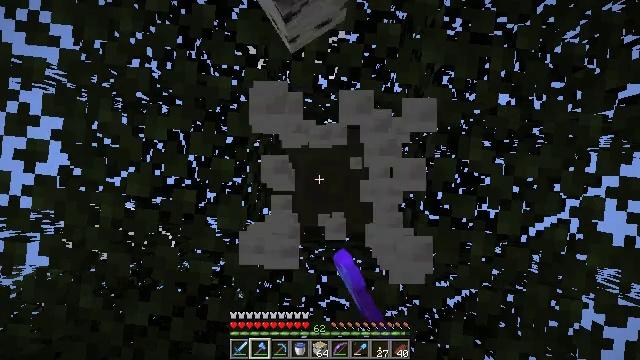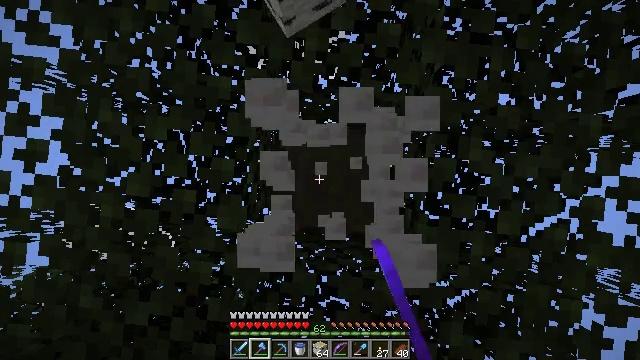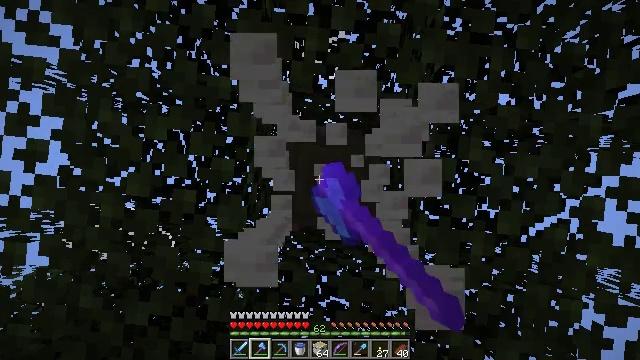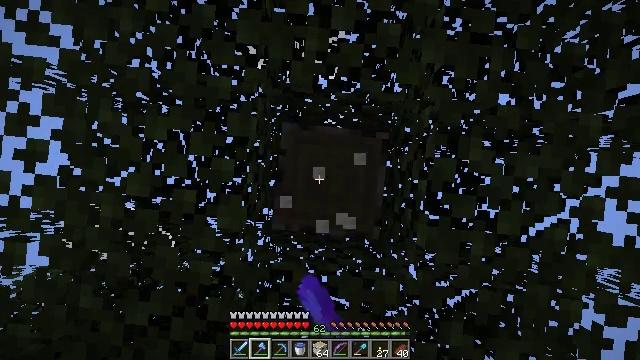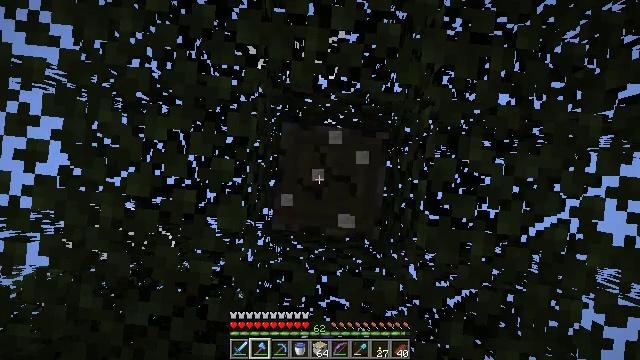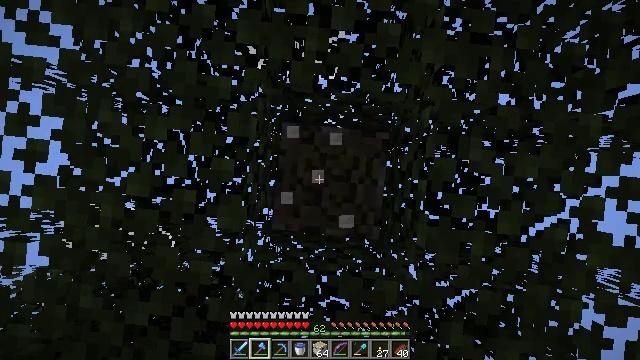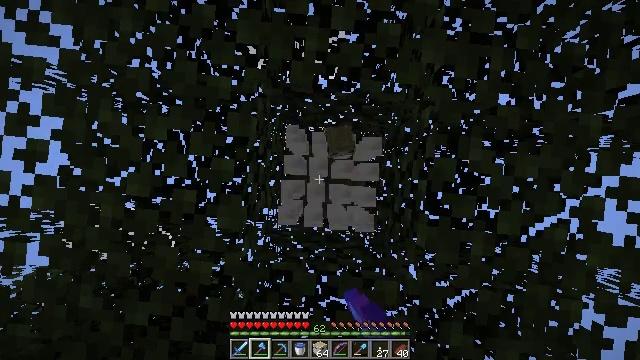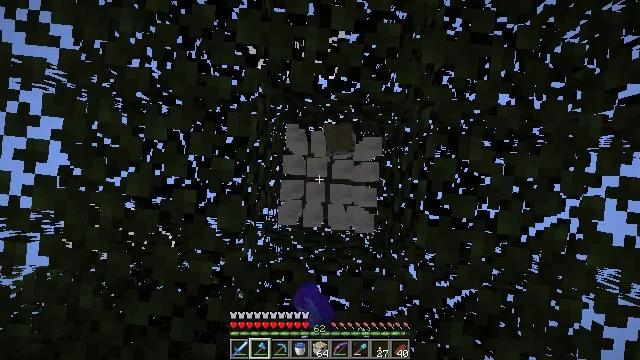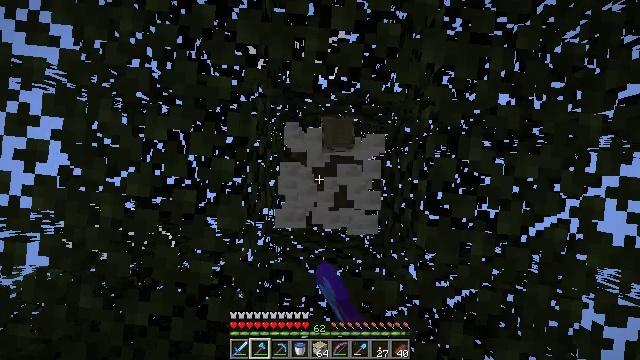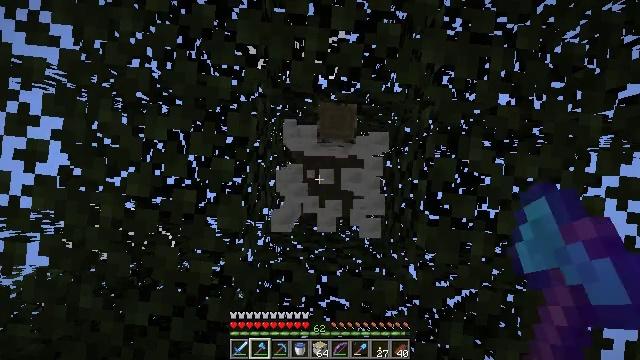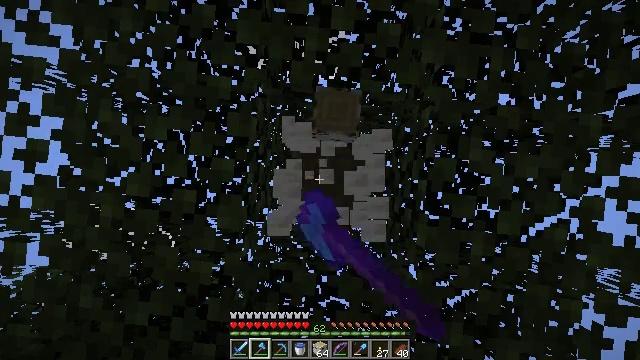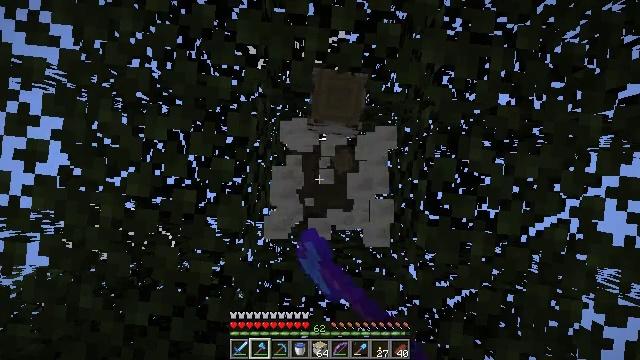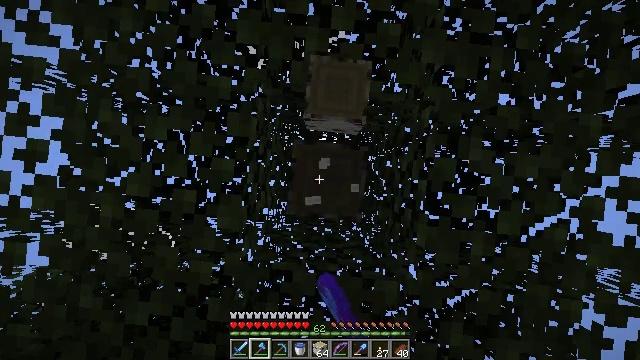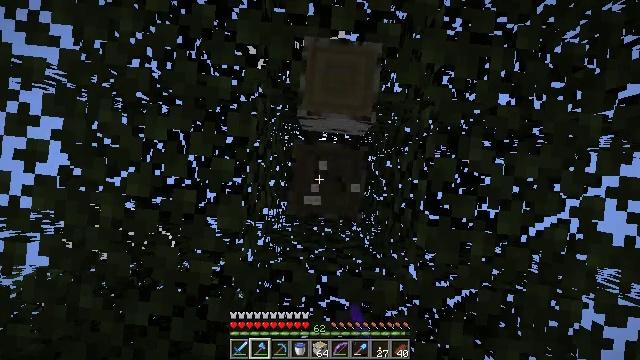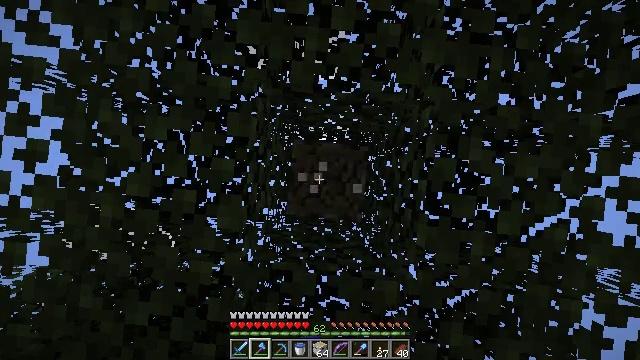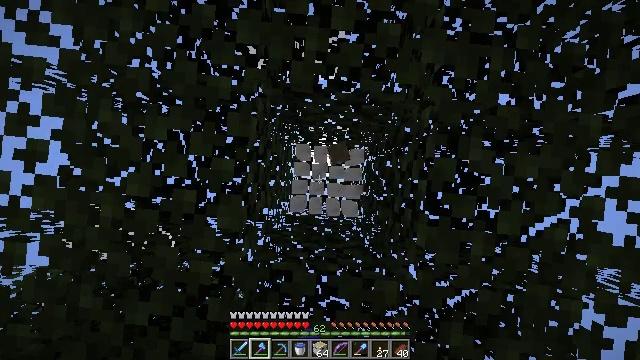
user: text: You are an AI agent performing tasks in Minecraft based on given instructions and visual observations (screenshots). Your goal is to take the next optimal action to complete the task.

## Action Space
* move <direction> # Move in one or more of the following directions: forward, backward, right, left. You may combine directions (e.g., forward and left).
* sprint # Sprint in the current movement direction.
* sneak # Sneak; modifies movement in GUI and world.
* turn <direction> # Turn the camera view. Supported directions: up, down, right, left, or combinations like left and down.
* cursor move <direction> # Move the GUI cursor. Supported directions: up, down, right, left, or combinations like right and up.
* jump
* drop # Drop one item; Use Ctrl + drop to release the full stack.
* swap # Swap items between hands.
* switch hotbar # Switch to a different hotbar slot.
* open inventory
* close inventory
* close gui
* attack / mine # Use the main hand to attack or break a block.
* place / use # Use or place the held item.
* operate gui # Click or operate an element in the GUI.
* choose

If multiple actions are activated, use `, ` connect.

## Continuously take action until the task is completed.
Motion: motion action
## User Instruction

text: Chop down the birch log.
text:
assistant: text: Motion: attack / mine
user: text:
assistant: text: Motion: attack / mine
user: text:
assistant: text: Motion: attack / mine
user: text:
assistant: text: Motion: attack / mine
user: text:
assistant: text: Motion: attack / mine
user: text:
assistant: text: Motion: attack / mine
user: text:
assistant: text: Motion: attack / mine
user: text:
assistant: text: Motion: attack / mine
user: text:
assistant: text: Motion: attack / mine
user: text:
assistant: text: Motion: attack / mine
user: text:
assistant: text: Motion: attack / mine
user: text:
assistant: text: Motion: attack / mine
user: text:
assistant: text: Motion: attack / mine
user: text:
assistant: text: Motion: attack / mine
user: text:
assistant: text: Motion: attack / mine
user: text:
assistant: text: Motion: attack / mine
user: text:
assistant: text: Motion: attack / mine
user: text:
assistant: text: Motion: attack / mine
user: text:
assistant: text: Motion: attack / mine
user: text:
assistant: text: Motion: attack / mine
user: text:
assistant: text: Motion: attack / mine
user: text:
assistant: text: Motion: turn down
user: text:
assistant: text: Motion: turn left and down
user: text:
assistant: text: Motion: turn left and down
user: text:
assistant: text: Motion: turn left and down
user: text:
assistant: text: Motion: turn left and down
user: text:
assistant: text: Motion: turn left and down
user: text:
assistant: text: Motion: turn left and down
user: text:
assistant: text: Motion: turn left and down
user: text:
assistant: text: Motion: turn left and down